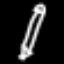
Label: pencil